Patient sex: M
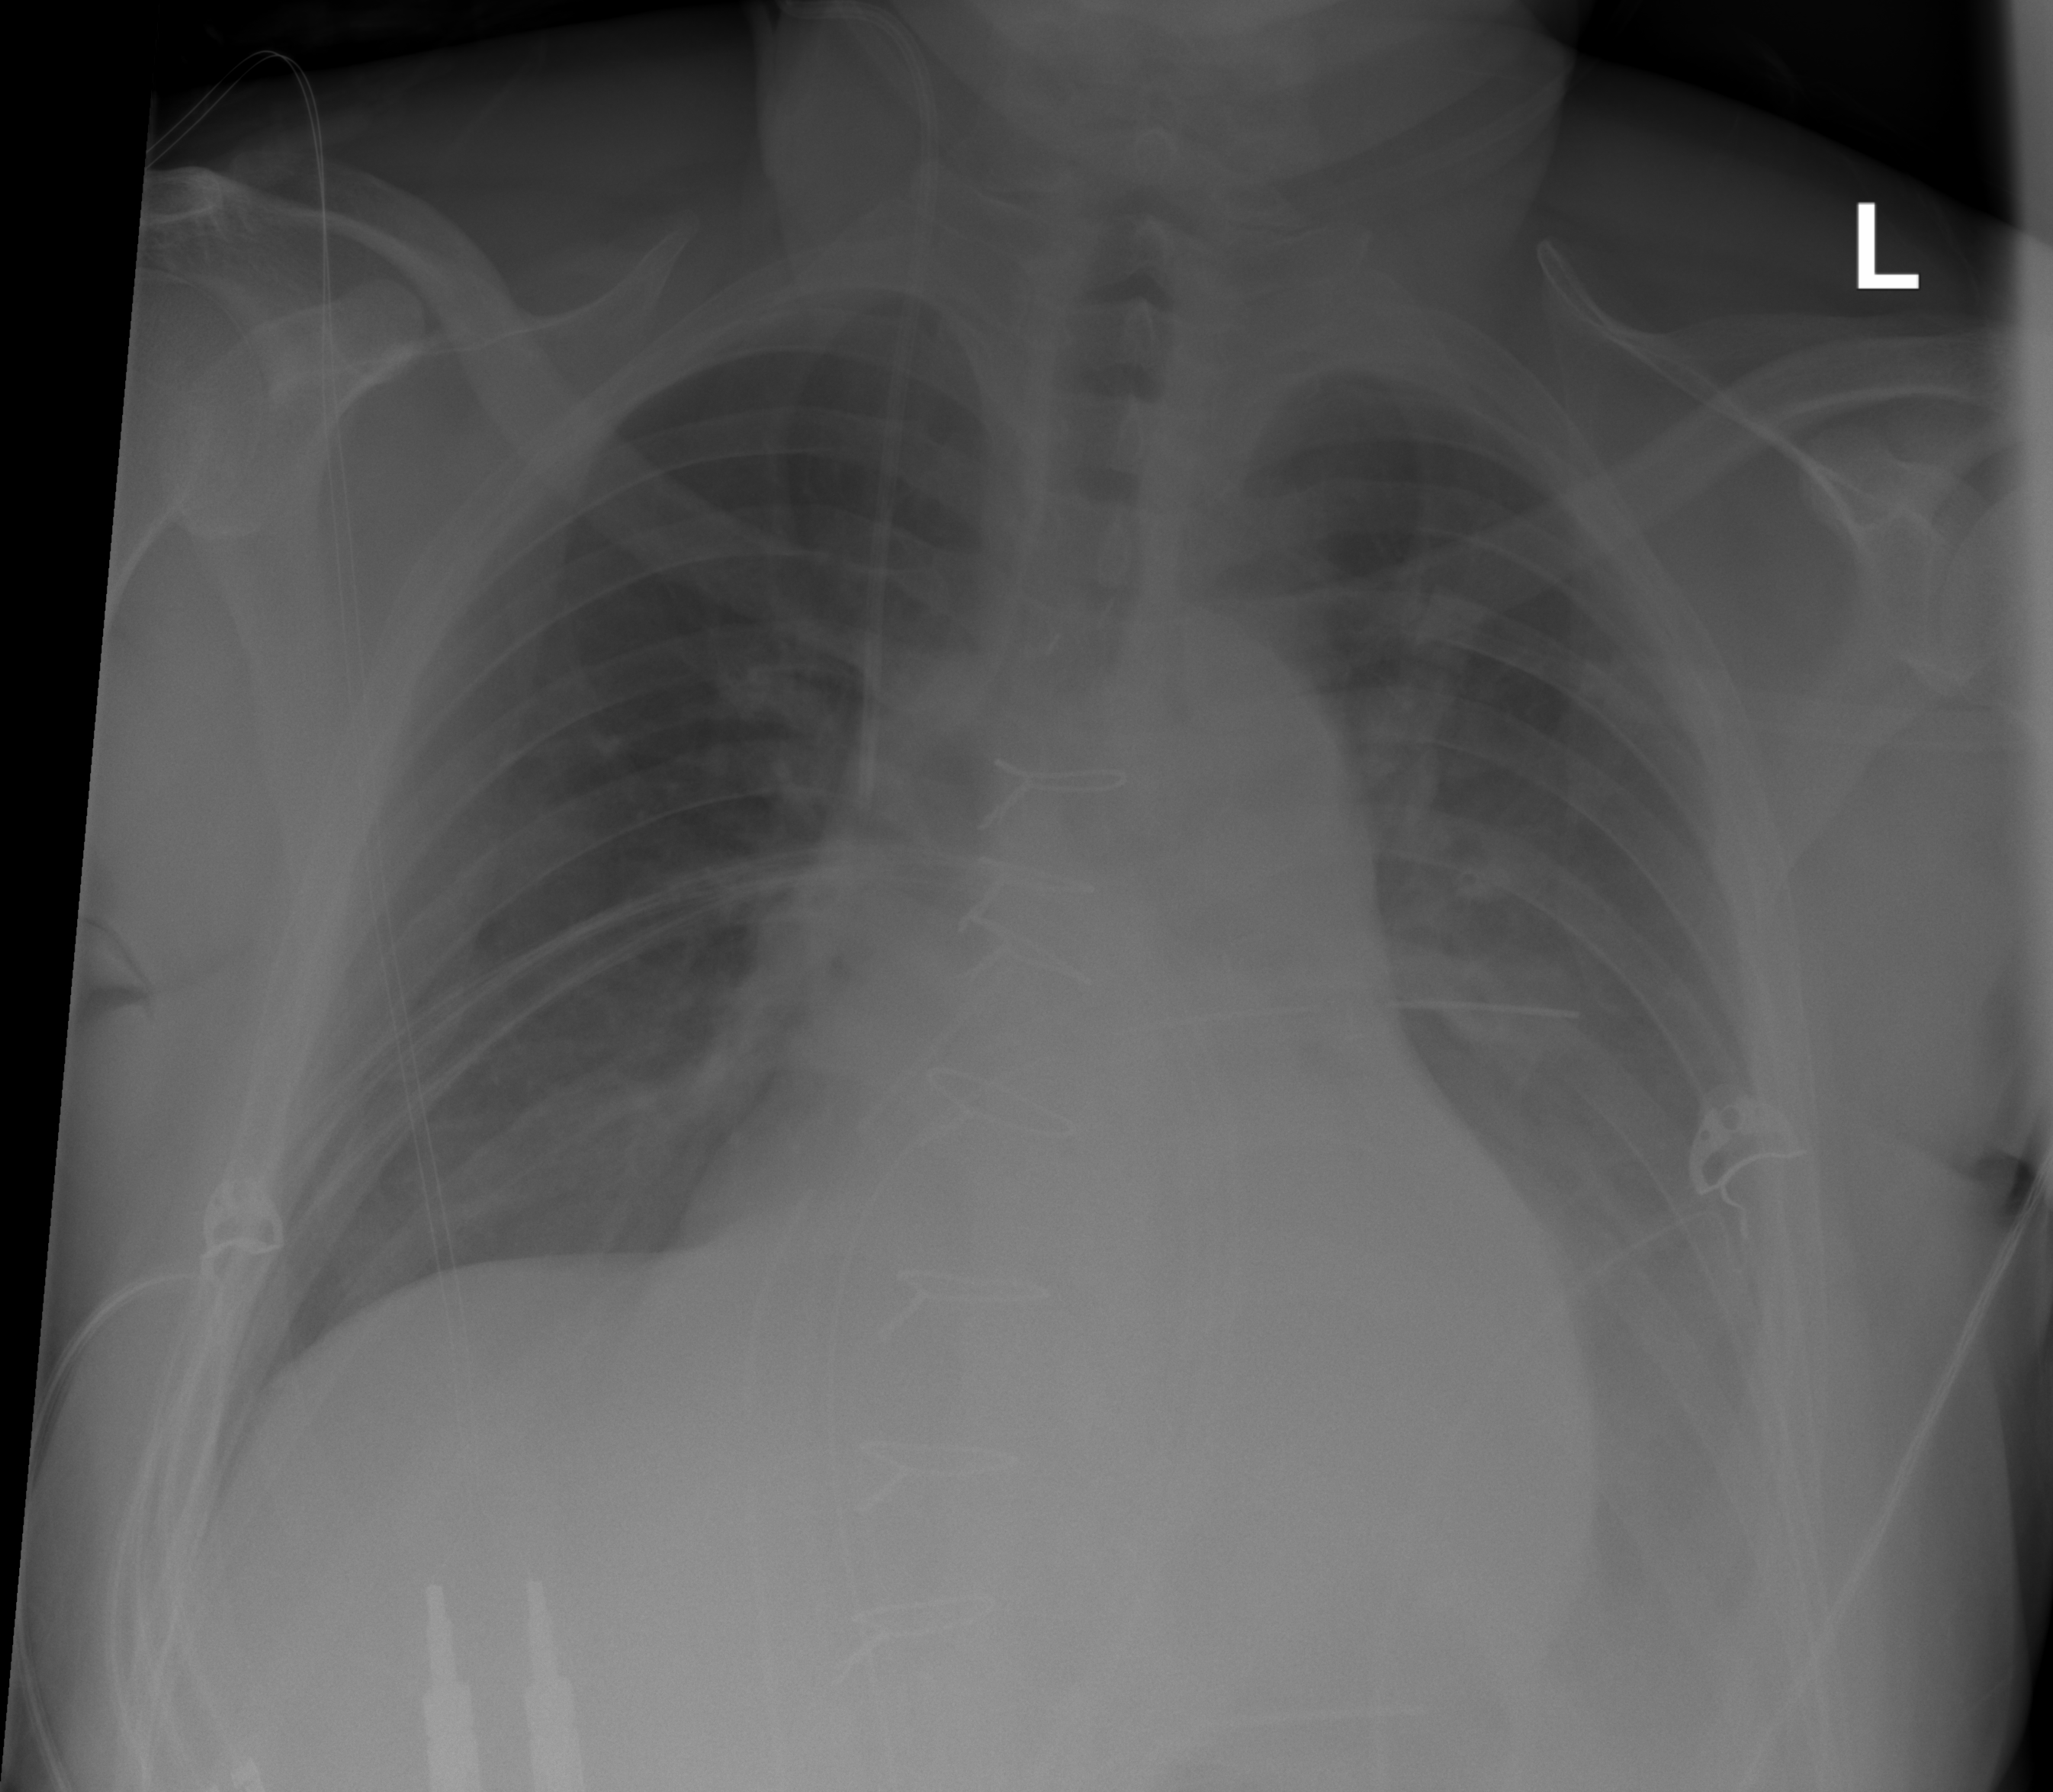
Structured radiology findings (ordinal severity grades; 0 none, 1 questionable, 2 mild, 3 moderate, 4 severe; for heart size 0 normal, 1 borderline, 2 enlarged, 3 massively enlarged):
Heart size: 2
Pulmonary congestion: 0
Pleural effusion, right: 0
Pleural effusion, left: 2
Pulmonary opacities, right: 0
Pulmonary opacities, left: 0
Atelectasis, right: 0
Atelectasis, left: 2